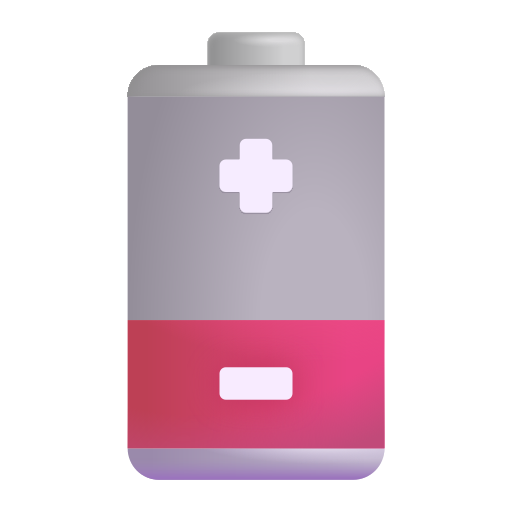
low battery color